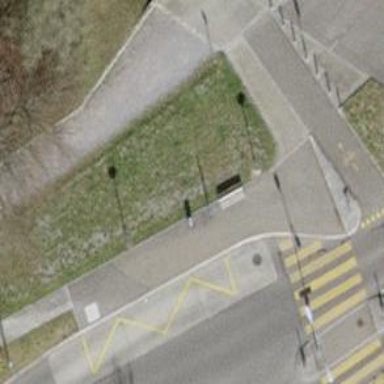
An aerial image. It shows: Bench.